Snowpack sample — Loveland Pass, Silver Plume, Colorado, USA (1/12/25, 11:40 AM MST)
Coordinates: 39.66, -105.88
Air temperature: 7 °F
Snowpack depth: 140 cm
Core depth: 10 cm
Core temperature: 41 °F
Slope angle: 11°, slope face: 30°
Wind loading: high
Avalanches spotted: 2
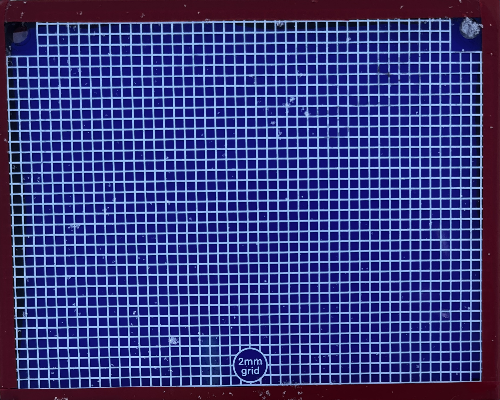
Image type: profile
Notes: Pilot using slightly modified coring method that took too large segment for snow profile picturing, advised not to use in higher level models. Two avalanche on south face nearby, partially cloudy with light snow in the last 24 hours. Lots of wind loading on eastern features.